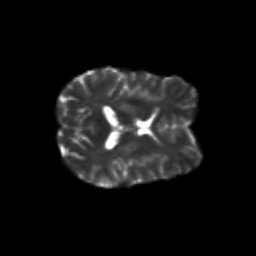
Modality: T2w
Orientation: axial
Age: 28
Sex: female
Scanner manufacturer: siemens
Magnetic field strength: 3 T
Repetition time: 3.5 s
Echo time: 0.125 s